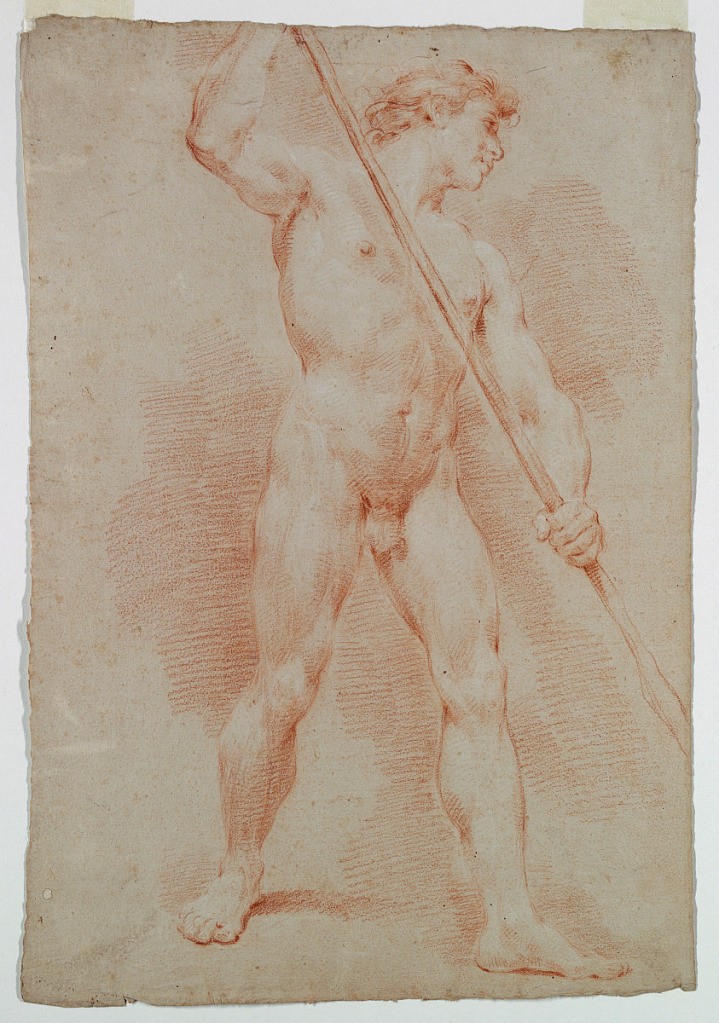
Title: Study of a nude
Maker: Ubaldo Gandolfi, Italian, 1728 – 1781
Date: ca. 1750
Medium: Red and white crayons on light brown paper
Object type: Drawing
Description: Vertical composition of a nude young man carrying a bar. His right hand is raised and left hand is lowered. The body is shown from the front and the head is turned in profile. The lefs are in a walking pose and the right hand is not shown.